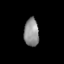
Tissue: lung
Cell type: Endothelial cells
Senescence score: 0.7327
Nuclear area (px): 404
Mean DAPI intensity: 143.582